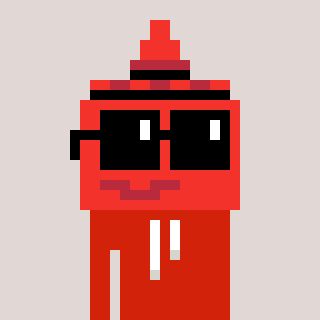
a pixel art character with square black sunglasses, a ketchup-shaped head and a red-colored body on a warm background